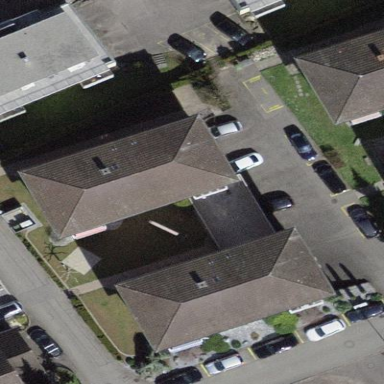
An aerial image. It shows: Building with tiled roof.